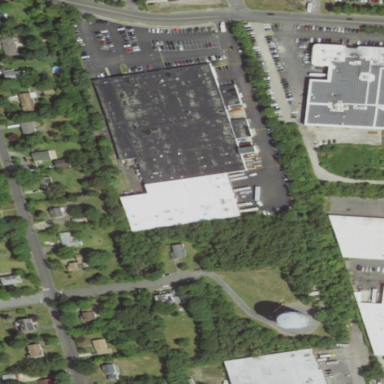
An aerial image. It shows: Commercial building.